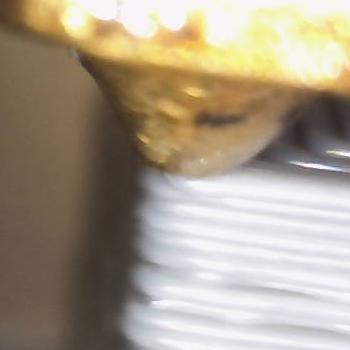
Flow rate: 127%